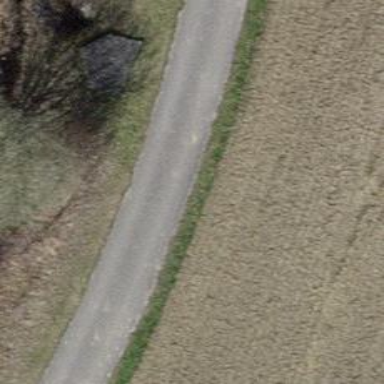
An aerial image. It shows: Asphalt track with grade1 quality. It is designed for agricultural vehicles.